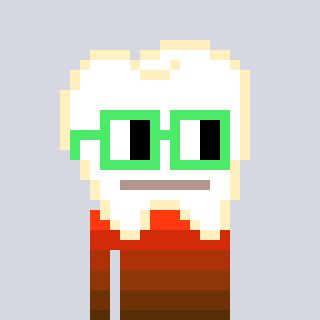
a pixel art character with square light green glasses, a tooth-shaped head and a red-colored body on a cool background